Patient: sex M, age 36
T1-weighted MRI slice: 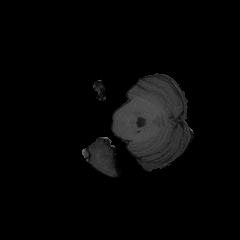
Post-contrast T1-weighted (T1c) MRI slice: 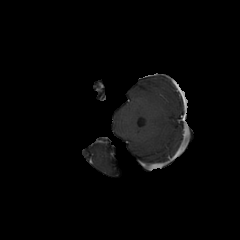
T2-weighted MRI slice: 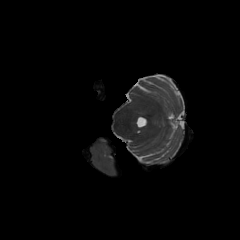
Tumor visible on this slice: no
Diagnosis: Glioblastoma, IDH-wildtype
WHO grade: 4